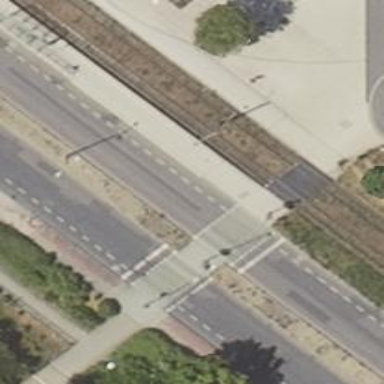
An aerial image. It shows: Crossing with traffic signals.